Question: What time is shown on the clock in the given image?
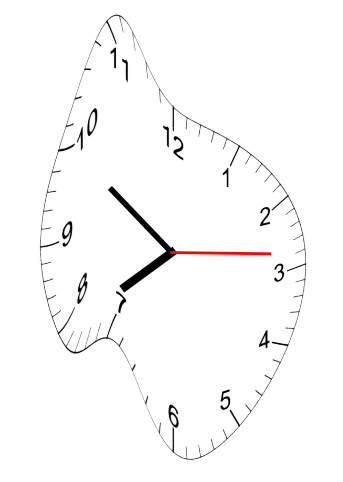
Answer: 07:50:14